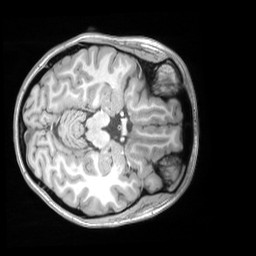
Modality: T1w
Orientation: axial
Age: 21
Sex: female
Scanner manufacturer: siemens
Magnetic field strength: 3 T
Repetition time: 2.53 s
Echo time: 0.00164 s